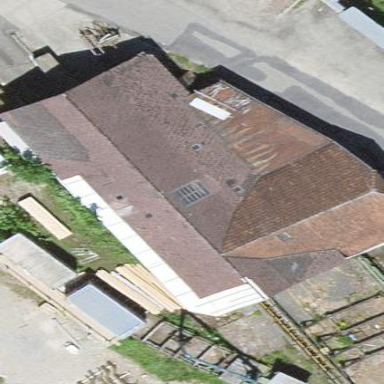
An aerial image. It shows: Building used as sawmill.